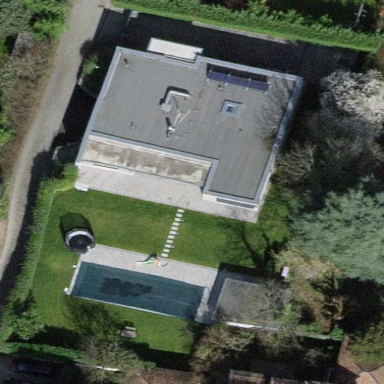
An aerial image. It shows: Garden surrounded by fence.